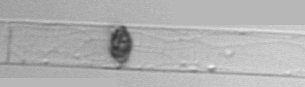
Label: Dactyliosolen_blavyanus